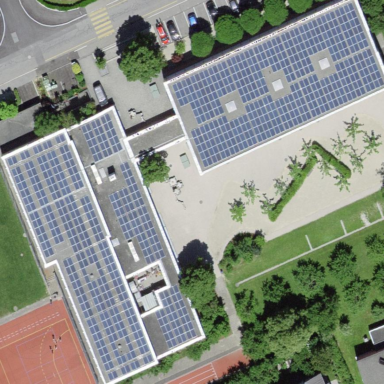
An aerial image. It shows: School building with sports center offering variety of sports activities.